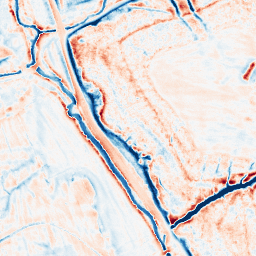
Category: edge_preserving
Decomposition family: guided
Decomposition parameters: radius: 4
eps: 0.1
Upsampling method: quartic
Upsampling parameters: scale: 2
Upsampling scale: 2